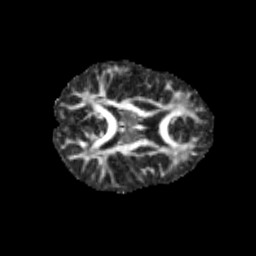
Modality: FA
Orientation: axial
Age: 13
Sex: male
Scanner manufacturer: siemens
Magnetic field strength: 3 T
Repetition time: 3.8 s
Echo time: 0.07 s